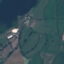
Land use / land cover: Pasture